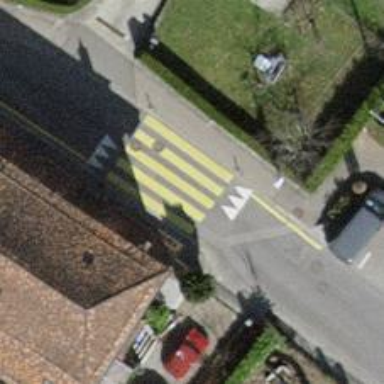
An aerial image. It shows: Uncontrolled zebra crossing with notable zebra markings.